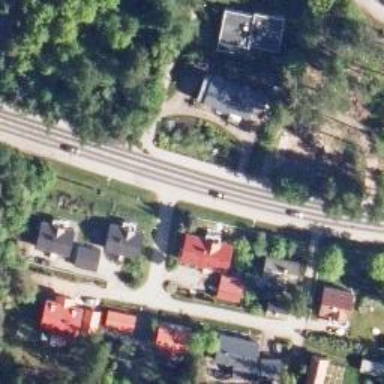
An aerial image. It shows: Uncontrolled crossing on the road.